Question: Here is playground: <URL>
try to Ctrl+A Ctrl+C Ctrl+V and see that contenteditable node was duplicated(at least for me in firefox).
The original question is how could I force only plain-text input into contenteditable block?
And the derived question is "Why the !@#$ node duplicated next to original one?"
There is only one block in this demo, so I put caret inside editable block and then select all, copy, and paste
result screenshot
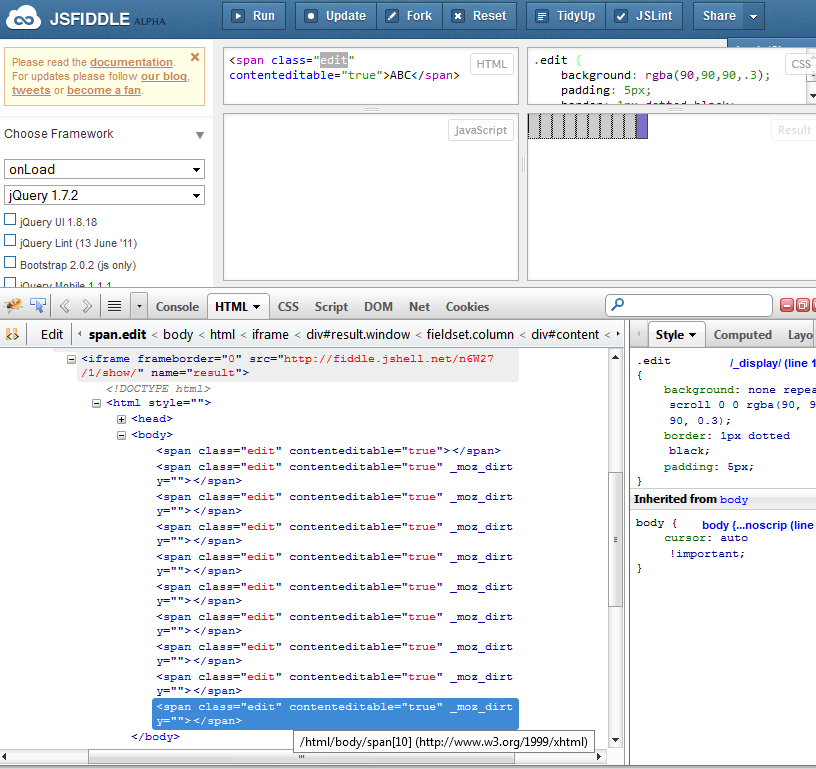
Answer: If you can, change the element type to DIV. That will clear your issue.
'''
<div class="edit" contenteditable>ABC</div>
'''
If you don't want your field to be block-level, set the display property to "inline-block":
'''
.edit {
display: inline-block;
}
'''
<URL>